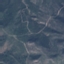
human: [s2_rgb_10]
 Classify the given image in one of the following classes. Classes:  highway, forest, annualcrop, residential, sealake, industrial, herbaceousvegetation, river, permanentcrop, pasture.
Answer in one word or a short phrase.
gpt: HerbaceousVegetation